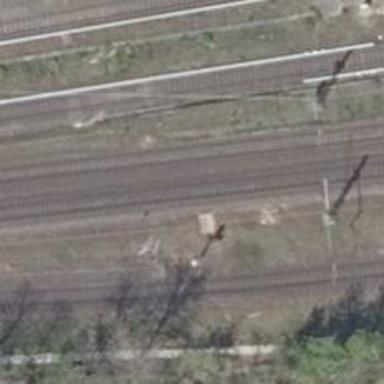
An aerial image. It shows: Railway signal.